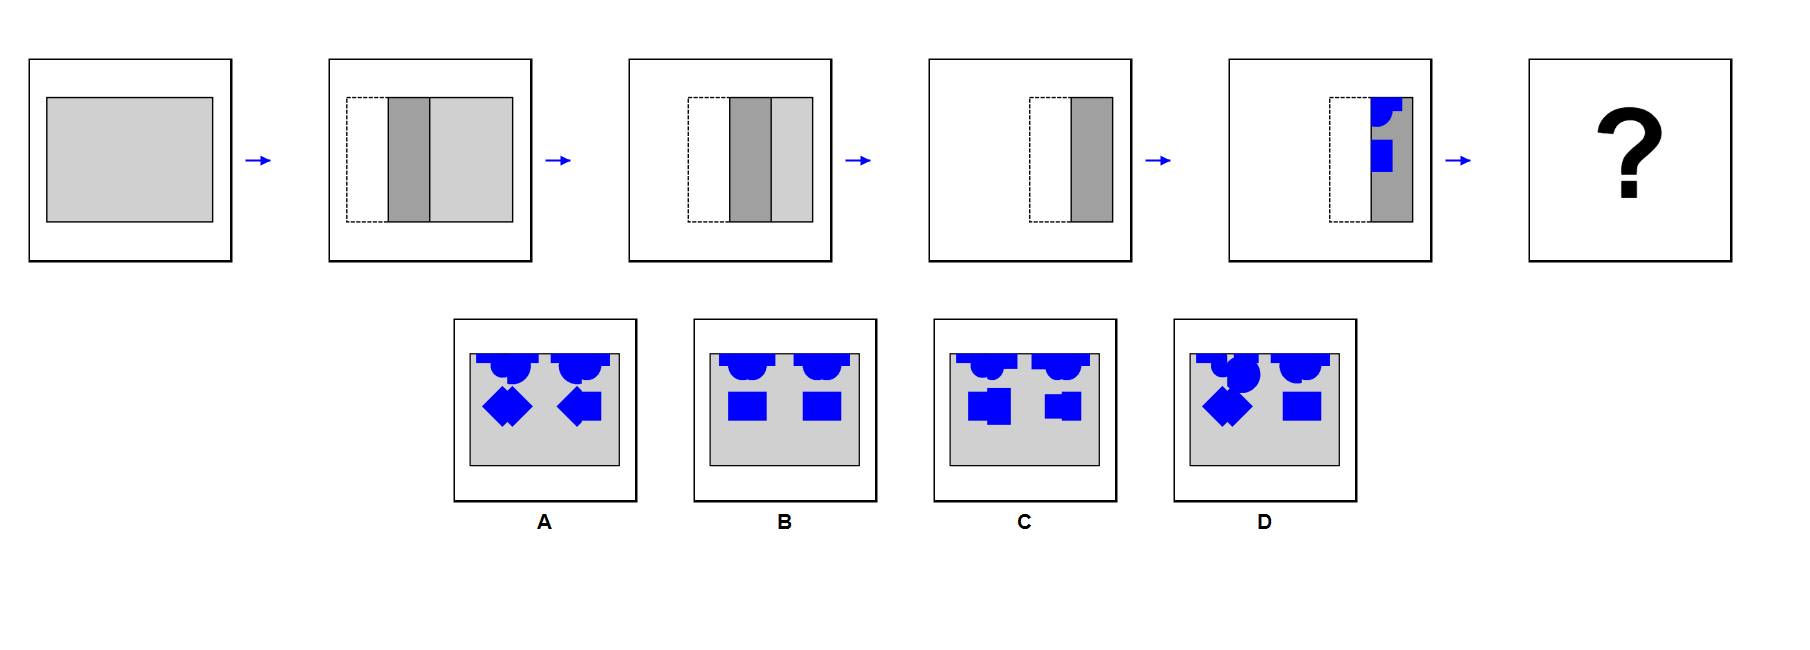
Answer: B